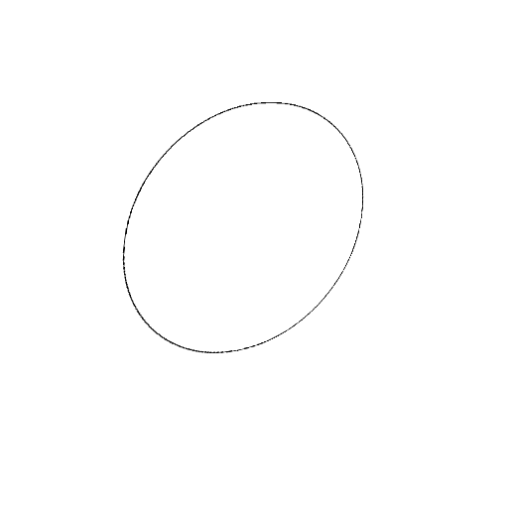
Crossing number: 0